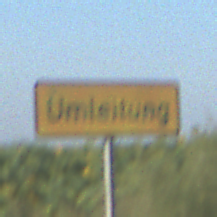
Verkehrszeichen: Umleitungsankuendigung
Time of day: MorningAfternoon
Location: Outdoor (RoadRail)
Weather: Clear
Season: NotSpecified
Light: Natural